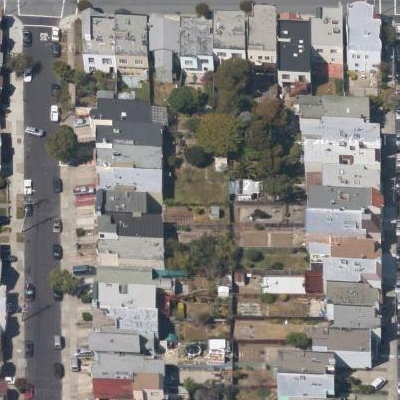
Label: Resident